Question: Please check the image

In chrome <URL>
You can see in FF <URL> its work proper.
I want to fix this via css, but when i open debug tool and close it without doing any change the text will appear proper.
Why this happening ? What should I do to get text slider proper in chrome as in FF.
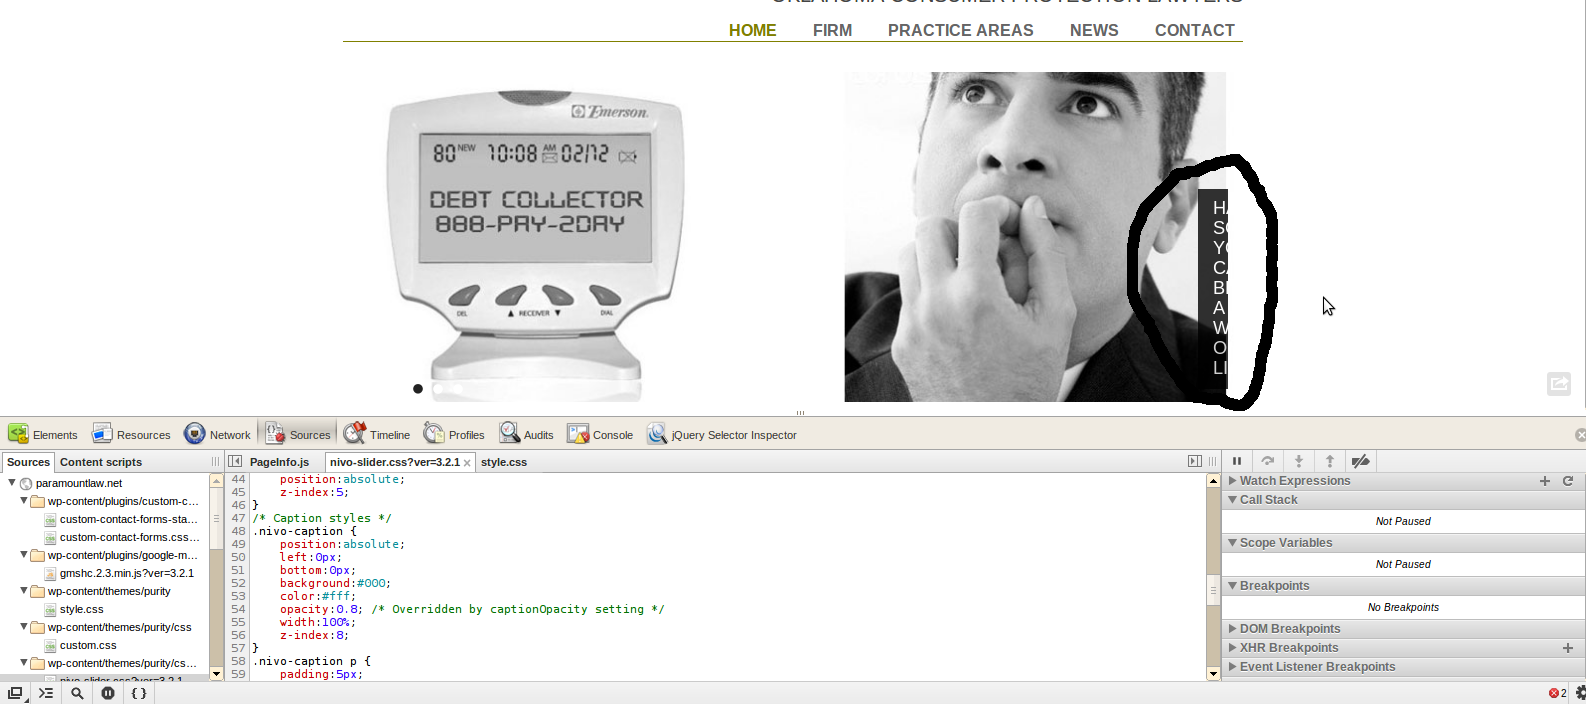
Answer: Please Try this:
We need to set property for solve Chrome issue.
Use following CSS.
'''
.nivo-caption {
max-width: 600px!important;
min-width: auto!important;
display: block!important;
}
'''